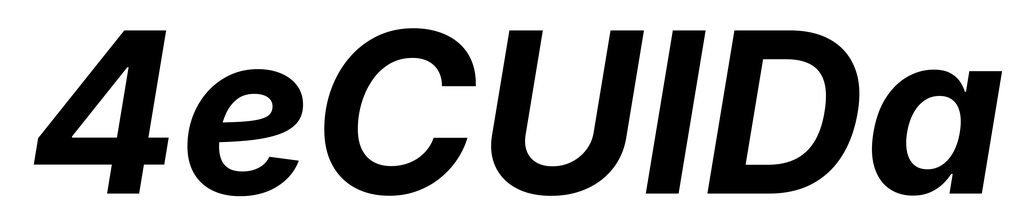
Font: Inter-Italic_Bold_Italic